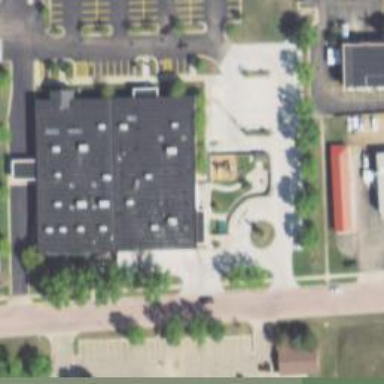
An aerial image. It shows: Kindergarten.